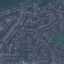
Land use / land cover: Residential